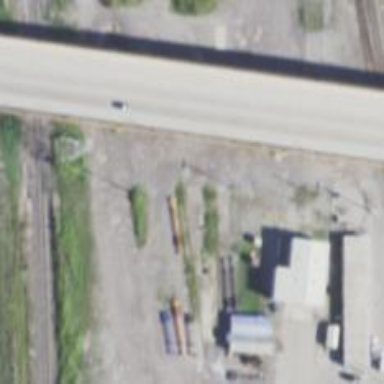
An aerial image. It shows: Railway yard used for servicing trains.